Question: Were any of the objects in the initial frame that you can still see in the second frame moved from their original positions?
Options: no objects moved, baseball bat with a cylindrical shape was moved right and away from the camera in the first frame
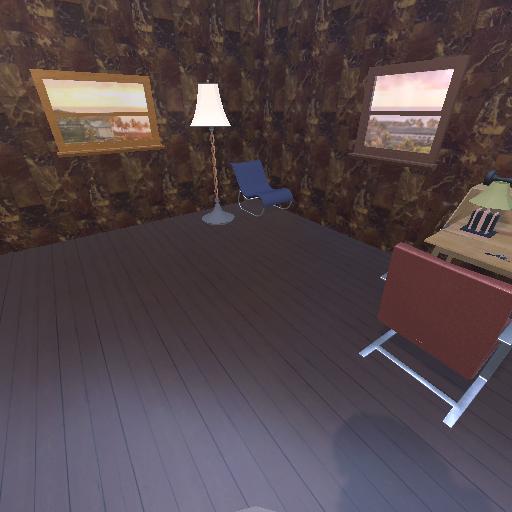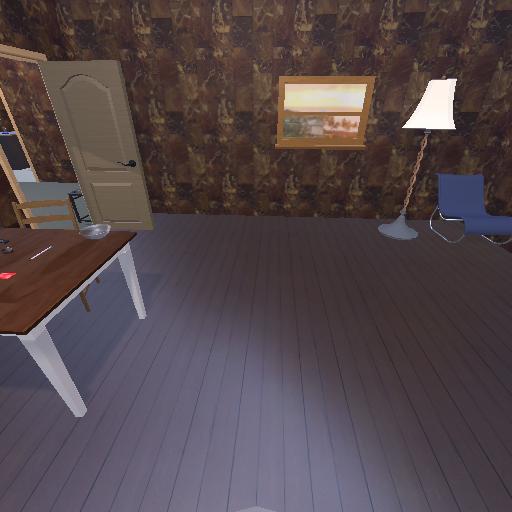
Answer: no objects moved